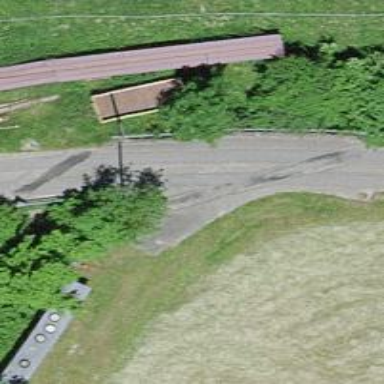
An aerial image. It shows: Culvert tunnel under ditch.